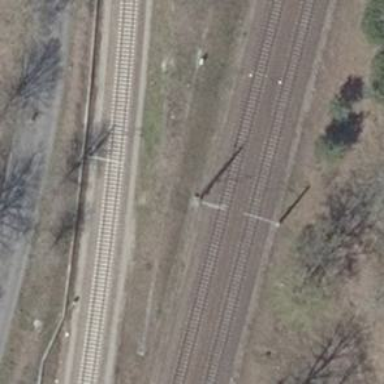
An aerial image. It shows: Milestone along the railway with catenary mast.